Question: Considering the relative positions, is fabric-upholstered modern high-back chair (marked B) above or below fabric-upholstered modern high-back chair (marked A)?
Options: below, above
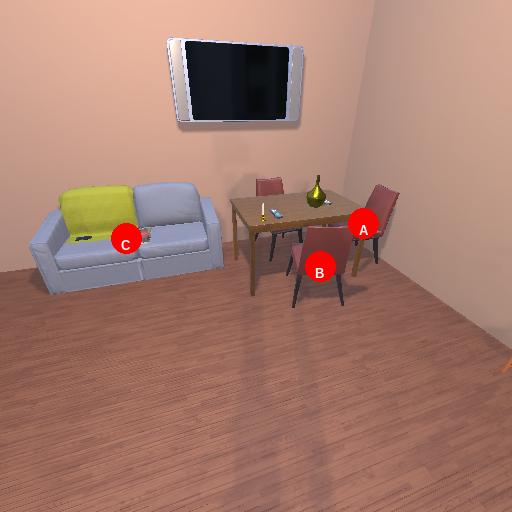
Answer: below